Question: I have a custom Windows Forms (a class which extends 'System.Windows.Forms'). Its layout is as follows:

- - - - b: ButtonOnto the problem: it is possible for the FLP at the bottom to be empty (no buttons). When that happens, I'd like it to shrink to zero height, and let the FLP above, and the RTB, grow and fill that space. This is because all that empty space looks ugly when there are no buttons.
I configured the lower flp with 'AutoSize = True' and 'AutoSize = GrowAndShrink'. Then, for the upper flp, I set 'AutoSize = True', 'AutoSizeMode = GrowOnly' and 'Dock = Fill'. But when I create a form with no buttons, the space is still there. If I draw the control borders, where the lower flp should be, I see a little square dot.
Where am I going wrong?
: I'm willing to redo the layout in a more convenient way, or even redo the whole form using WPF.
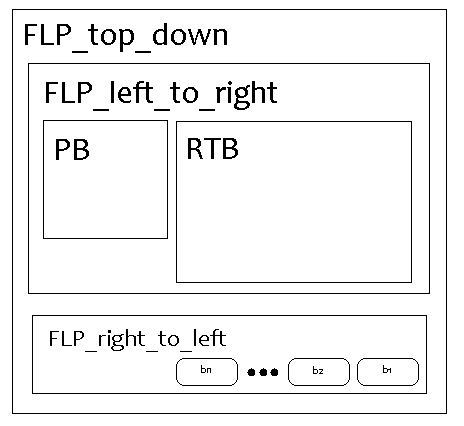
Answer: I doesn't look like you need the Top-Down FlowLayoutPanel.
Try taking your Right-Left FlowLayoutPanel and Dock it to the bottom. Then take your Left-Right FlowLayoutPanel and Dock Fill it in the remaining area.
Where your button panel has no visible buttons, then you can just hide the panel and the Filled panel will take up that remaining space.